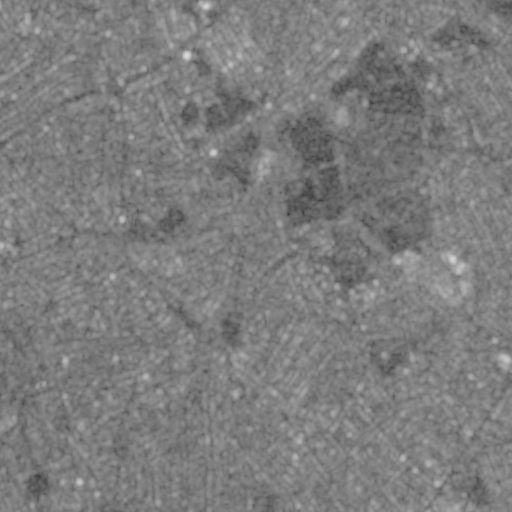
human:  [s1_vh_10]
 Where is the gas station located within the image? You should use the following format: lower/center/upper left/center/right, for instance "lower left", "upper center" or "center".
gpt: The gas station is located in the lower right of the image.
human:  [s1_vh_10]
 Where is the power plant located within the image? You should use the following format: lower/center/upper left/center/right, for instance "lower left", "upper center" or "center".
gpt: There is no power plant in the image.

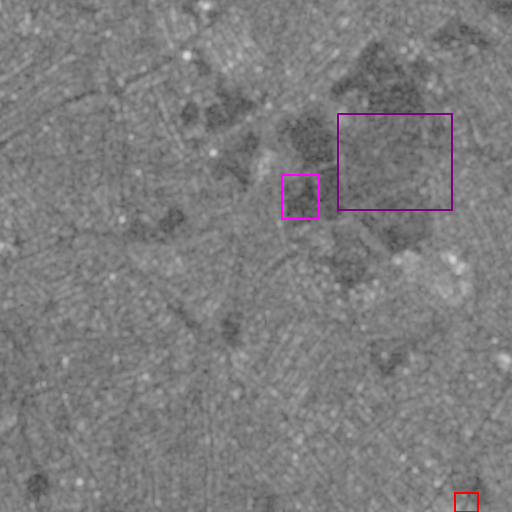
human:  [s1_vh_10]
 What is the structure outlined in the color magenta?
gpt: The structure outlined in magenta is a crop field.
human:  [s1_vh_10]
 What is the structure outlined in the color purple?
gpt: The structure outlined in purple is a park.
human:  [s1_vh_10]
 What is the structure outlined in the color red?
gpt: The structure outlined in red is a parking lot.
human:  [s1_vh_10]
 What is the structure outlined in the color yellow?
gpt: There is no yellow outline.